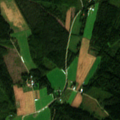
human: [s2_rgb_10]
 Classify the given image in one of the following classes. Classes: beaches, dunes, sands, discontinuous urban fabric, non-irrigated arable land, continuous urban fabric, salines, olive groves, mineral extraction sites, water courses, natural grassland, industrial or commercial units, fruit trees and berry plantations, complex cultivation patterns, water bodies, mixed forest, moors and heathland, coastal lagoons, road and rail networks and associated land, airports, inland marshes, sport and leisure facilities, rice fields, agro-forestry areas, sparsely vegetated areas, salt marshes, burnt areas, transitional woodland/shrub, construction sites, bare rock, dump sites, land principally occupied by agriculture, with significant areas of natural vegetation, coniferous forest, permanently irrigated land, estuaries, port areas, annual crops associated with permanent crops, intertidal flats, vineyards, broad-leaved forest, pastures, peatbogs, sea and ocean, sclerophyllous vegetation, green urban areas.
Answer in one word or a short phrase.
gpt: non-irrigated arable land, coniferous forest, mixed forest, transitional woodland/shrub